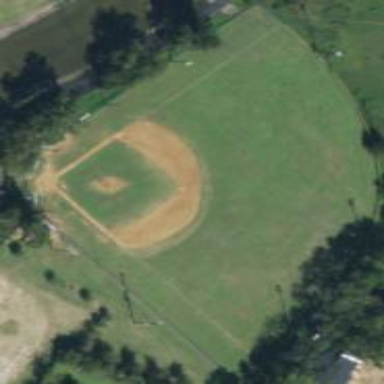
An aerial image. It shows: Baseball pitch for leisure and sports activities.